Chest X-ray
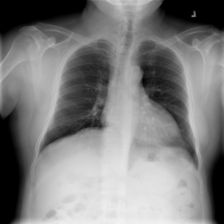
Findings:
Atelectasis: negative
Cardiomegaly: negative
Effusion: negative
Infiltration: negative
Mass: negative
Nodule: negative
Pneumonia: negative
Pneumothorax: negative
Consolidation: negative
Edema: negative
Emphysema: negative
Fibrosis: negative
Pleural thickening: negative
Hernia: negative